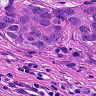
Metastatic tissue present: yes